Field crop: maize
Growth stage: 2
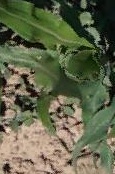
Species: maize